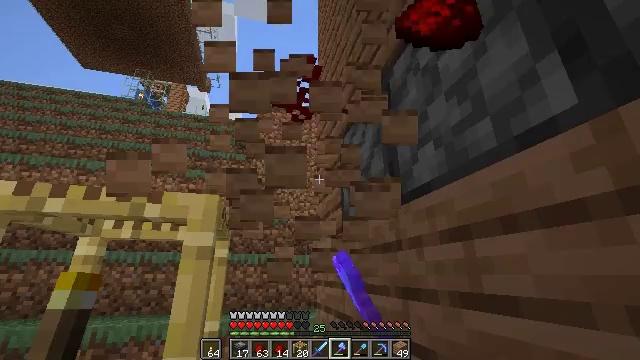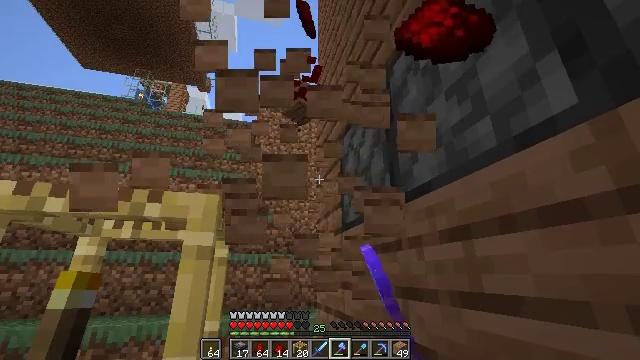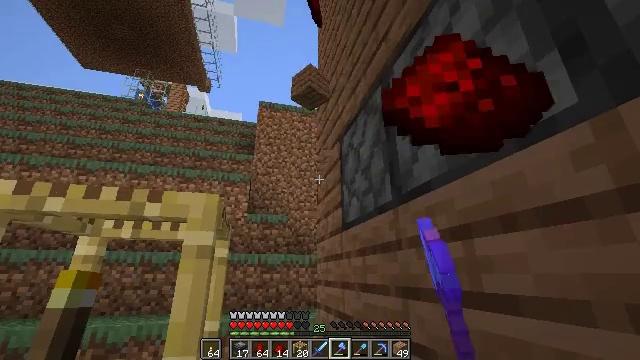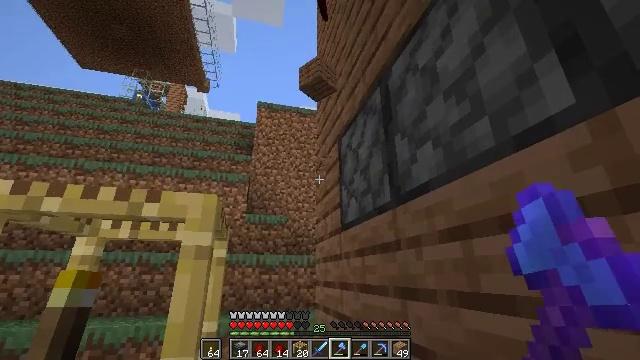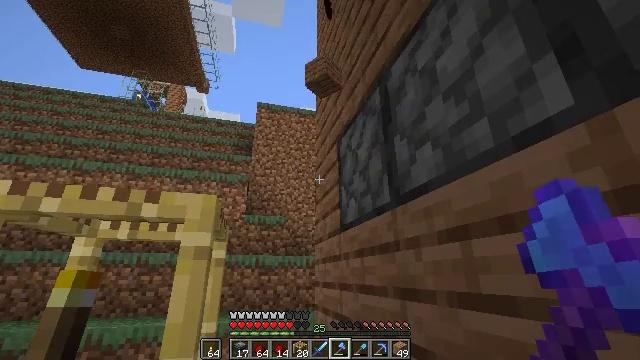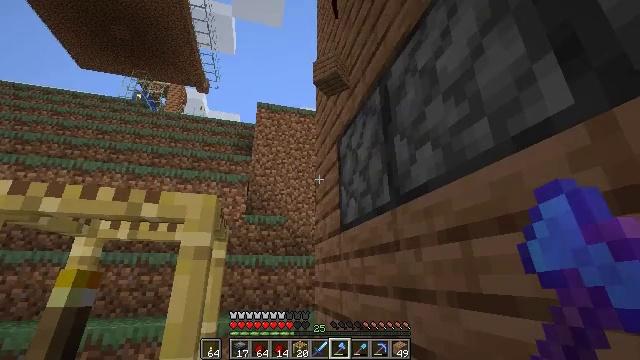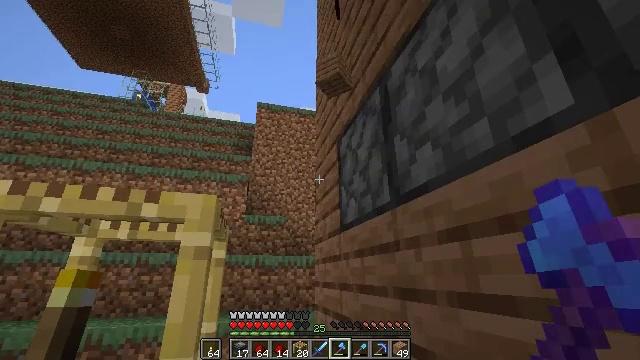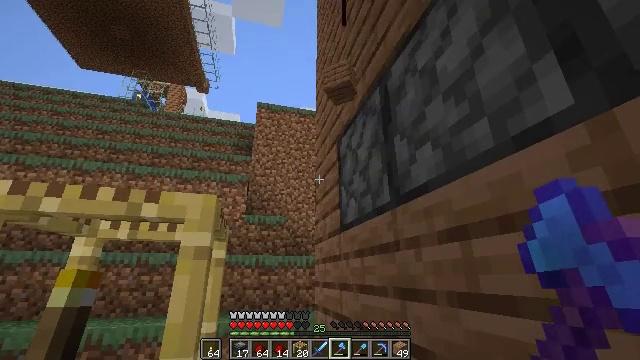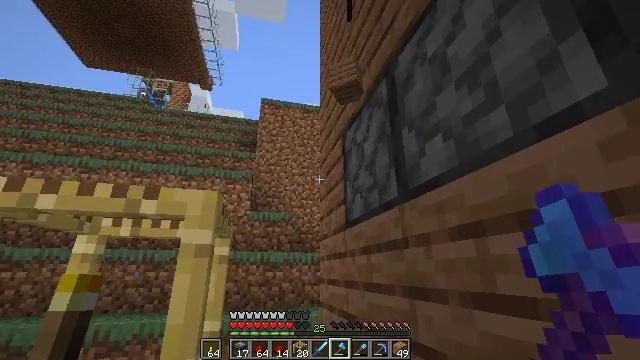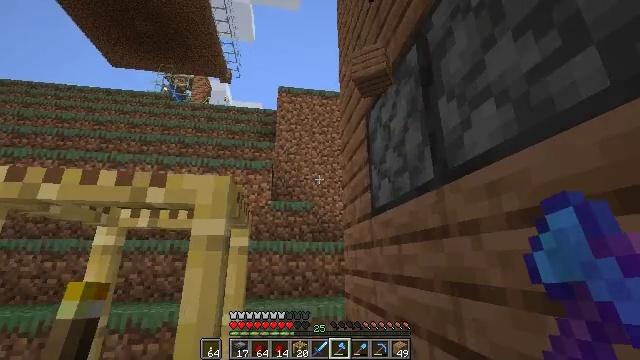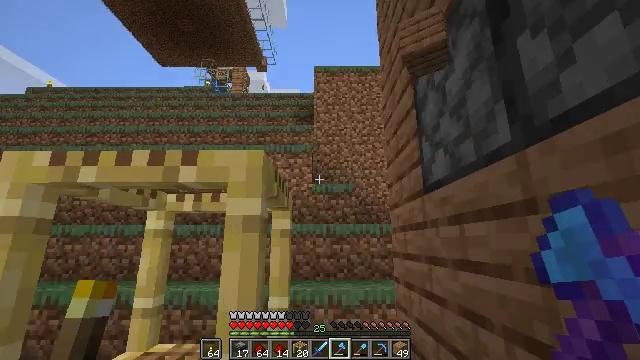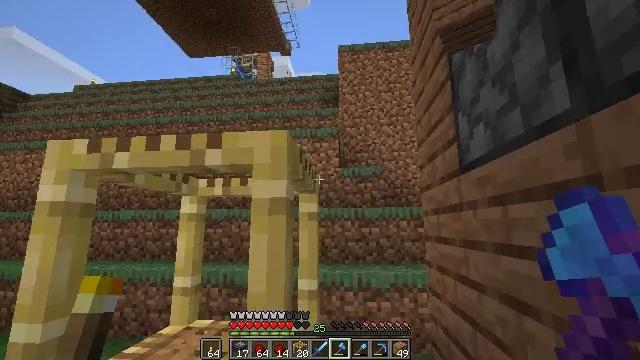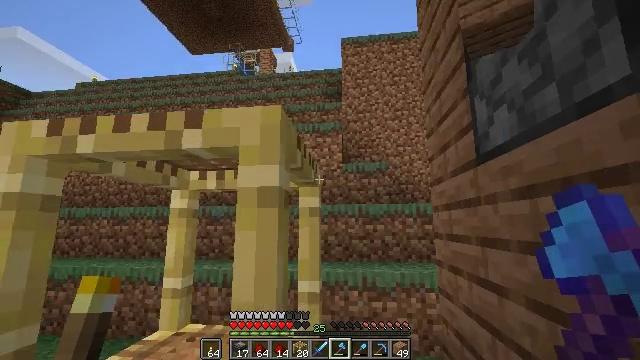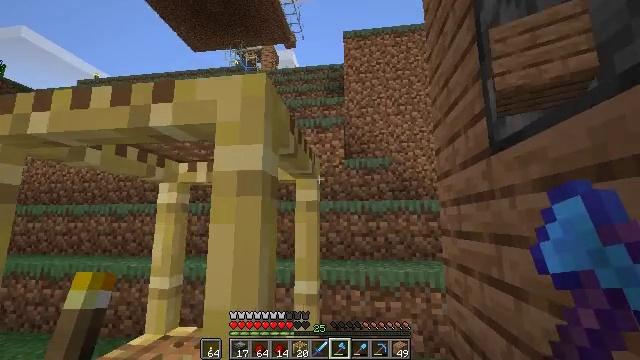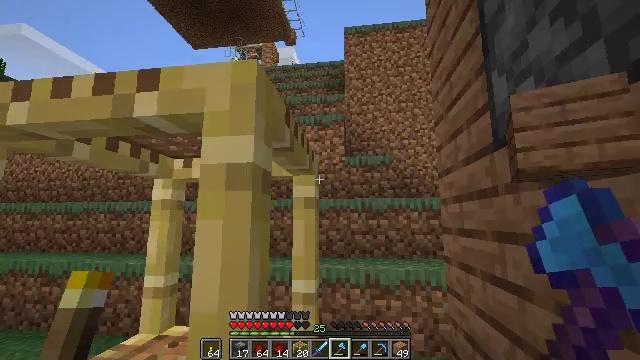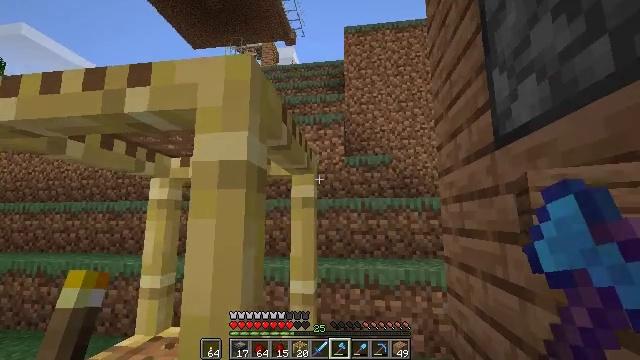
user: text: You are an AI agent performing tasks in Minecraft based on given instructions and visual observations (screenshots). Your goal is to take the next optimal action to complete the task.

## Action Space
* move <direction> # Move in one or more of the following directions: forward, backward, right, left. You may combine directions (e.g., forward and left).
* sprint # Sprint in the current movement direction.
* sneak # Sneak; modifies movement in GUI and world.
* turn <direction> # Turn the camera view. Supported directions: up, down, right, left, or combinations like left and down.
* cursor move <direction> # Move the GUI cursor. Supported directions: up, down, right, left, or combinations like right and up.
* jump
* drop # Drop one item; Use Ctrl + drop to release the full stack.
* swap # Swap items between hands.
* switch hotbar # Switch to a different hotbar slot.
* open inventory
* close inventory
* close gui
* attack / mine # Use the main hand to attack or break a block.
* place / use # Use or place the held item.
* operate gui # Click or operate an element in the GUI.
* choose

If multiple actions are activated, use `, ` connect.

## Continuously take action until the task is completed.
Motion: motion action
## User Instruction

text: Break the scaffolding for reuse.
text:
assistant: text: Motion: no_op
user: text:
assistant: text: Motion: no_op
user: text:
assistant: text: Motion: no_op
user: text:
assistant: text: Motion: no_op
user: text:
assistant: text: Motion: no_op
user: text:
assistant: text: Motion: no_op
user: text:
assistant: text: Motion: no_op
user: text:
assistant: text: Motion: move forward, turn left
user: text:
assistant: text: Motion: move forward, turn left and down
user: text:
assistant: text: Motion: move forward, turn left and down
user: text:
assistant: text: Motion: move forward, turn left and down
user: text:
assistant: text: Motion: no_op
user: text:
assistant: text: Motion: no_op
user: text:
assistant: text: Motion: no_op
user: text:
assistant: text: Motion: no_op
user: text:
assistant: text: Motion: attack / mine
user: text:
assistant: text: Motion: attack / mine
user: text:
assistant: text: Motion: attack / mine
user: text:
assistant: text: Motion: turn down, attack / mine
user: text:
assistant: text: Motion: turn left and down
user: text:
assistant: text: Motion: turn left and down
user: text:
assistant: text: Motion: turn left and down
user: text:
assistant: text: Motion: turn left and down
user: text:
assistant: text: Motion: turn left and down
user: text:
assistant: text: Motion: turn down
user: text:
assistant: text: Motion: turn down
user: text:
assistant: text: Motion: turn down
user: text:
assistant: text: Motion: turn down, attack / mine
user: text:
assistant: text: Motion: attack / mine
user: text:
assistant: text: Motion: attack / mine